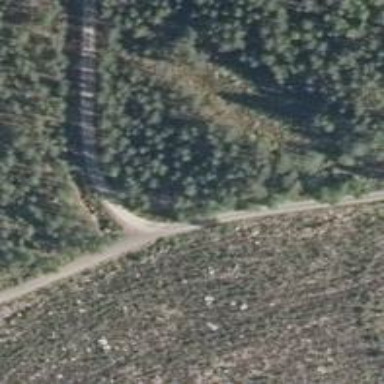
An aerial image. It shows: Unclassified road.